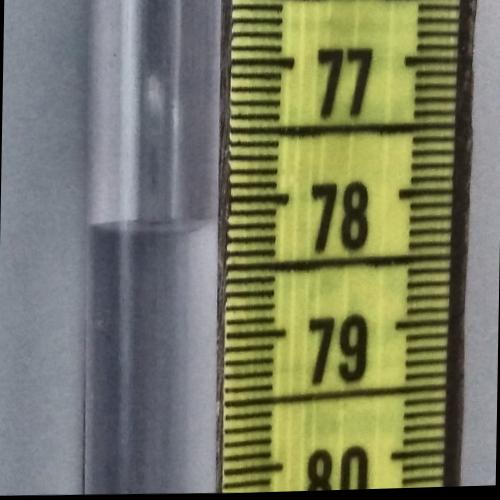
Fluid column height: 78.2 cm